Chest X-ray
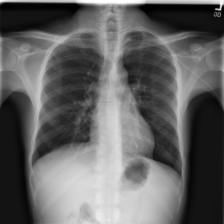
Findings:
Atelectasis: negative
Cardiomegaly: negative
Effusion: negative
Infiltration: negative
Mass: negative
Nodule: negative
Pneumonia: negative
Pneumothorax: negative
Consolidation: negative
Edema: negative
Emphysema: negative
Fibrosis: negative
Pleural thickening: negative
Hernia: negative